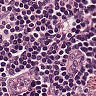
Metastatic tissue present: no